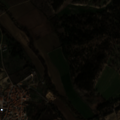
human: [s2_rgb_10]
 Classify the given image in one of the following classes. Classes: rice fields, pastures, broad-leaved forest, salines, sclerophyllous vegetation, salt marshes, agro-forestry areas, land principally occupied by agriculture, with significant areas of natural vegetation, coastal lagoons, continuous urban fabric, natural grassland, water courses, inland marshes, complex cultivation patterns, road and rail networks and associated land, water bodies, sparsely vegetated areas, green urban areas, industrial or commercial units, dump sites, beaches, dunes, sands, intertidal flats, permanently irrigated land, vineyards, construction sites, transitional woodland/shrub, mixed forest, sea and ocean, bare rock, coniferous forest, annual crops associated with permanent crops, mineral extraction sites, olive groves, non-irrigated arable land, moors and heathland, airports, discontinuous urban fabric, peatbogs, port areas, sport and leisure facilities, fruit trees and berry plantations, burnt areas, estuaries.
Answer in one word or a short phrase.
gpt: discontinuous urban fabric, permanently irrigated land, pastures, complex cultivation patterns, agro-forestry areas, mixed forest, transitional woodland/shrub